Question: Let's say I want to plot my data:
'''
my.df = data.frame(mean = c(0.045729661,0.030416531,0.043202944,0.025600973,0.040526913,0.046167044,0.029352414,0.021477789,0.027580529,0.017614864,0.020324659,0.027547972,<PHONE>,0.030804717,0.021502093,0.008342398,0.<PHONE>,0.022386184,0.030849534,0.017291356,0.030957321,0.<PHONE>,0.016945678,0.014143042,0.026686185,0.020877973,0.028612298,0.013227244,0.010710895,0.024460647,0.<PHONE>,0.019832982,0.031858501,0.022194059,0.030575241,0.024632496,0.040815748,0.025595652,0.023839083,0.026474704,0.033000706,0.044125751,0.<PHONE>,0.025724641,0.020767752,0.026480009,0.016794441,0.<PHONE>), std.dev = c(0.007455271,0.006120299,0.008243454,0.005552582,0.006871527,0.008920899,0.007137174,0.<PHONE>,0.007439398,0.005265133,0.006180637,0.008312494,0.006628951,0.005956211,0.008532386,0.<PHONE>,0.005741645,0.005876588,0.006640122,0.005339993,0.008842722,0.006246828,0.005532832,0.005594483,0.007268493,0.006634795,0.008287031,0.<PHONE>,0.004479003,0.006333063,0.<PHONE>,0.006226441,0.009681048,0.006457784,0.006045368,0.006293256,0.008062195,0.<PHONE>,0.008160441,0.006830088,0.008095485,0.006665062,0.007437581,0.008599525,0.008242957,0.006379928,0.007168385,0.004643819), parent.origin = c("paternal","paternal","paternal","paternal","paternal","paternal","maternal","maternal","maternal","maternal","maternal","maternal","paternal","paternal","paternal","paternal","paternal","paternal","maternal","maternal","maternal","maternal","maternal","maternal","maternal","maternal","maternal","maternal","maternal","maternal","paternal","paternal","paternal","paternal","paternal","paternal","maternal","maternal","maternal","maternal","maternal","maternal","paternal","paternal","paternal","paternal","paternal","paternal"), group = c("F1r:M","F1r:M","F1r:M","F1r:M","F1r:M","F1r:M","F1r:M","F1r:M","F1r:M","F1r:M","F1r:M","F1r:M","F1r:F","F1r:F","F1r:F","F1r:F","F1r:F","F1r:F","F1r:F","F1r:F","F1r:F","F1r:F","F1r:F","F1r:F","F1i:M","F1i:M","F1i:M","F1i:M","F1i:M","F1i:M","F1i:M","F1i:M","F1i:M","F1i:M","F1i:M","F1i:M","F1i:F","F1i:F","F1i:F","F1i:F","F1i:F","F1i:F","F1i:F","F1i:F","F1i:F","F1i:F","F1i:F","F1i:F"), replicate = c(1,2,3,4,5,6,1,2,3,4,5,6,1,2,3,4,5,6,1,2,3,4,5,6,1,2,3,4,5,6,1,2,3,4,5,6,1,2,3,4,5,6,1,2,3,4,5,6))
'''
As follows:
'''
library(ggplot2)
p1 = ggplot(data = my.df, aes(factor(replicate), color = factor(parent.origin)))
p1 = p1 + geom_boxplot(aes(fill = factor(parent.origin),lower = mean - std.dev, upper = mean + std.dev, middle = mean, ymin = mean - 3*std.dev, ymax = mean + 3*std.dev), position = position_dodge(width = 0), width = 0.5, alpha = 0.5, stat="identity") + facet_wrap(~group, ncol = 4)+scale_fill_manual(values = c("red","blue"),labels = c("maternal","paternal"),name = "parental allele")+scale_colour_manual(values = c("red","blue"),labels = c("maternal","paternal"),name = "parental allele")
p1 = p1 + theme(panel.background = element_rect(fill = 'white', colour = 'black'), legend.position = "none")
'''
This gives:

My question is how do I control the background color in the facet labels? I mean, I want to replace the gray background of the "F1i:F","F1i:M","F1r:F",F1r:M" labels with a white background.
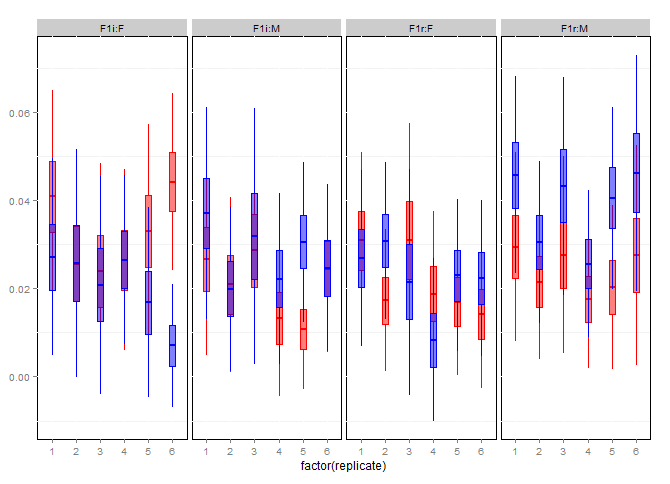
Answer: Facet labels background is controled with argument 'strip.background=' of 'theme()'.
'''
+ theme(strip.background=element_rect(fill="white"))
'''